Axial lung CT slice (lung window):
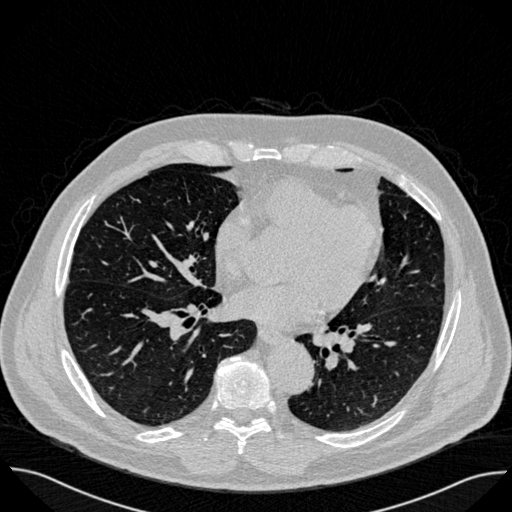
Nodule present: no